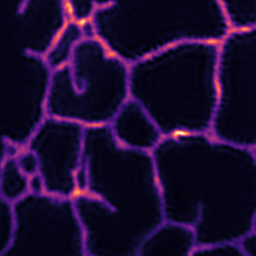
Label: Super-resolution ER image